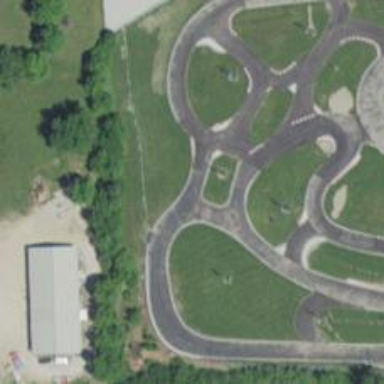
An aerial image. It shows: Karting raceway road for racing enthusiasts.